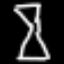
Label: hourglass